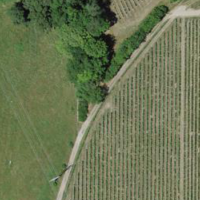
EUNIS habitat code: 24
Species observed at this site:
Hippocrepis emerus
Geranium pyrenaicum
Prunus spinosa